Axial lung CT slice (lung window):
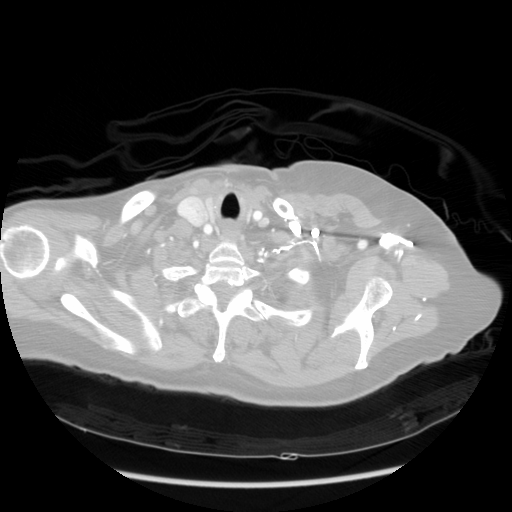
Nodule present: no